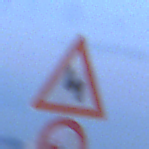
Verkehrszeichen: DoppelkurveZunaechstLinks
Zusatzzeichen unten: VerbotUeberholenEinspurigeFahrzeuge
Umgebung: Outdoor, Urban
Tageszeit: Dawn
Wetter: PartlyCloudy
Licht: Natural
Jahreszeit: NotSpecified
Kontrast: LowContrast